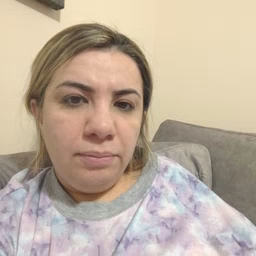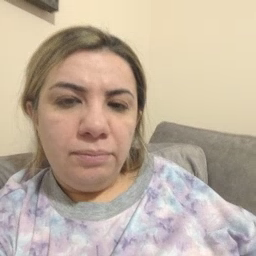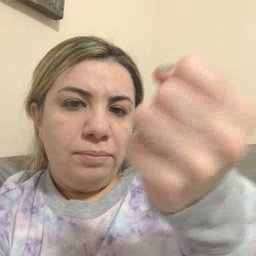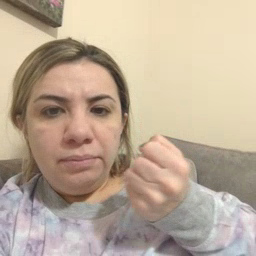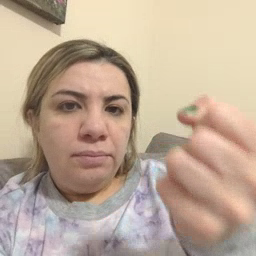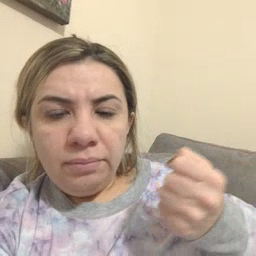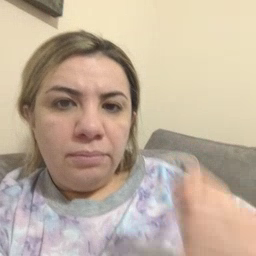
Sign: drawer